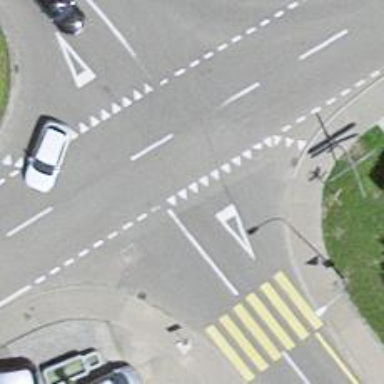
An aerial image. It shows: Road with "give way" sign.